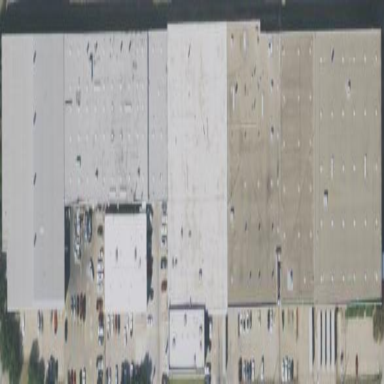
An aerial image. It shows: Warehouse building.